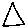
Label: triangle